Field crop: maize
Growth stage: 1
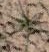
Species: salsola